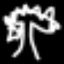
Label: palm tree